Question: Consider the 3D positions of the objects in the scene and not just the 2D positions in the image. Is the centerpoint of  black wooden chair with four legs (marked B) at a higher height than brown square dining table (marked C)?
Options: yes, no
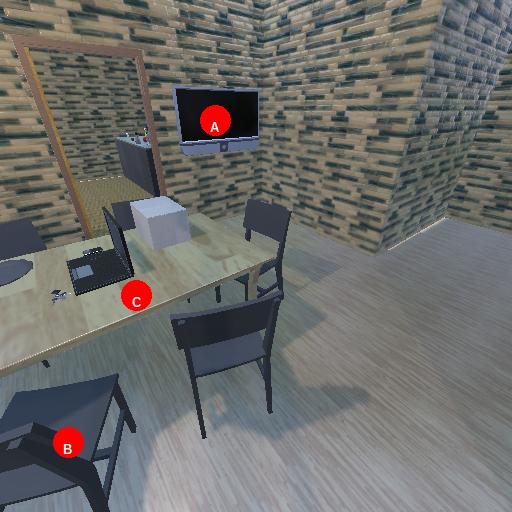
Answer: yes